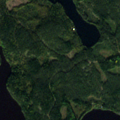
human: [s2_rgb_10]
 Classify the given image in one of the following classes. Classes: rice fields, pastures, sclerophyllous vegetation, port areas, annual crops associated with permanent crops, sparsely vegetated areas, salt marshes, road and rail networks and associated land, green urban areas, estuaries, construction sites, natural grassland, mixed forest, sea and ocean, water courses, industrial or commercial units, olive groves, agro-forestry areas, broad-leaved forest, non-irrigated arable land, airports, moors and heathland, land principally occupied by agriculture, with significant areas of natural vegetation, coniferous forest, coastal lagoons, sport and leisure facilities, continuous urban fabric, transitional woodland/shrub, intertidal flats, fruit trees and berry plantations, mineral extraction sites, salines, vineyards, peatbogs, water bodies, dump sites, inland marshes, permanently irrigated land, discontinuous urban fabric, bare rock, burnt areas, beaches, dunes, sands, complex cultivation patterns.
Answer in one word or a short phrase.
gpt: coniferous forest, mixed forest, water bodies